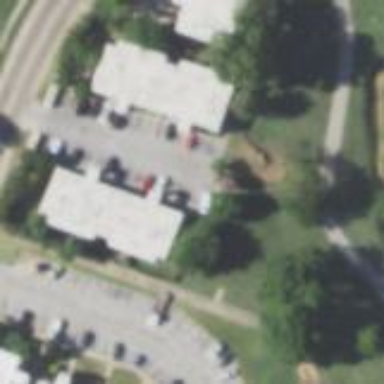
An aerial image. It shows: Image showing apartment complex.